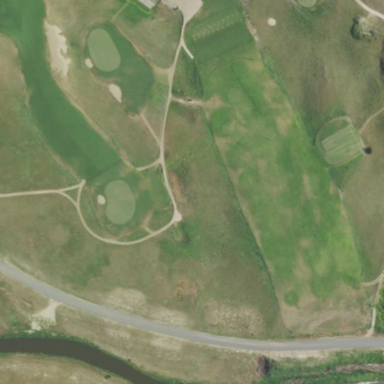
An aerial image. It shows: Golf rough area.